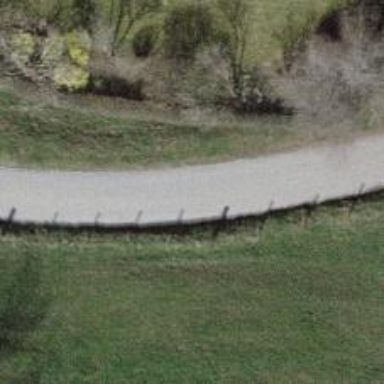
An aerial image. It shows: Well-maintained track road of grade 1.